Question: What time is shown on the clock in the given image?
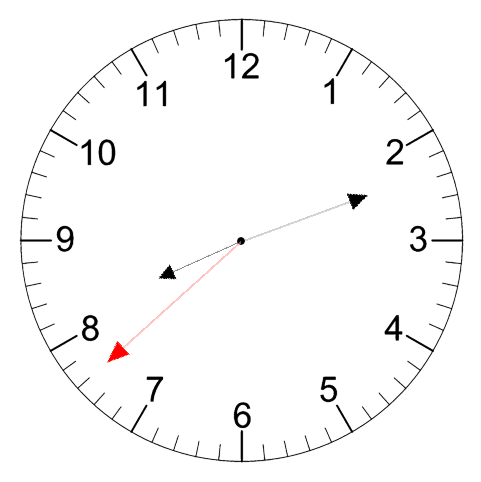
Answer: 08:11:38